Interaction volume radius: 5 \u00c5
Interaction volume height: 10 \u00c5
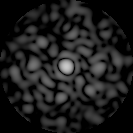
Disorder parameter: 0.8779